Question: []
I use imagemagick -6 for conversion.
I have an image like above. Actual image resides in the rectangular area. I need to remove the L shaped corner edges as you see. I tried with lots of options available in : <URL> . As crop/chop and shave options applicable symmetrical to both sides. I was thinking If I can just splice the un-wanted L shaped areas.
I tried with 'convert -background blue -gravity East -splice 10x10 +repage' but of no luck. It basically adds a cross in horizontal and vertical in the middle of the image. Please advise if it possible just to erase/chop a particular area. e.g. some portion of an edge and not the complete edge. The reason here is I don't want to chop-off any part of rectangular shape but the L shapes above and below. Basically looking for removing/splicing with white color just L shaped one corner at a time if possible using Imagemagick-6. As I don't know about the pixel size in advance. I don't know if one liner solution will work.
Many thanks!
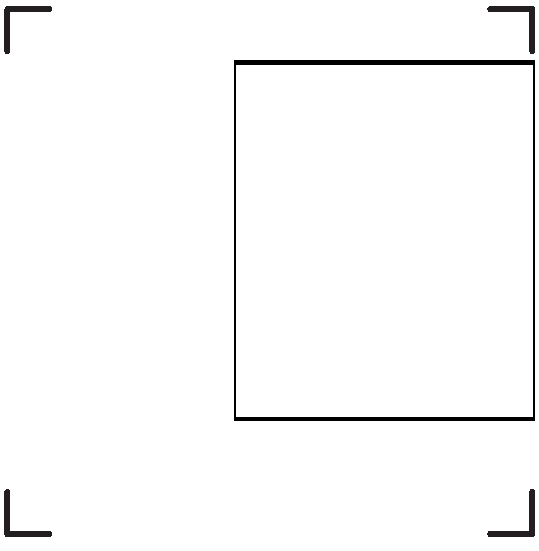
Answer: I think you mean this:
'''
magick image.png -crop 305x365+232+58 result.png
'''
<URL>